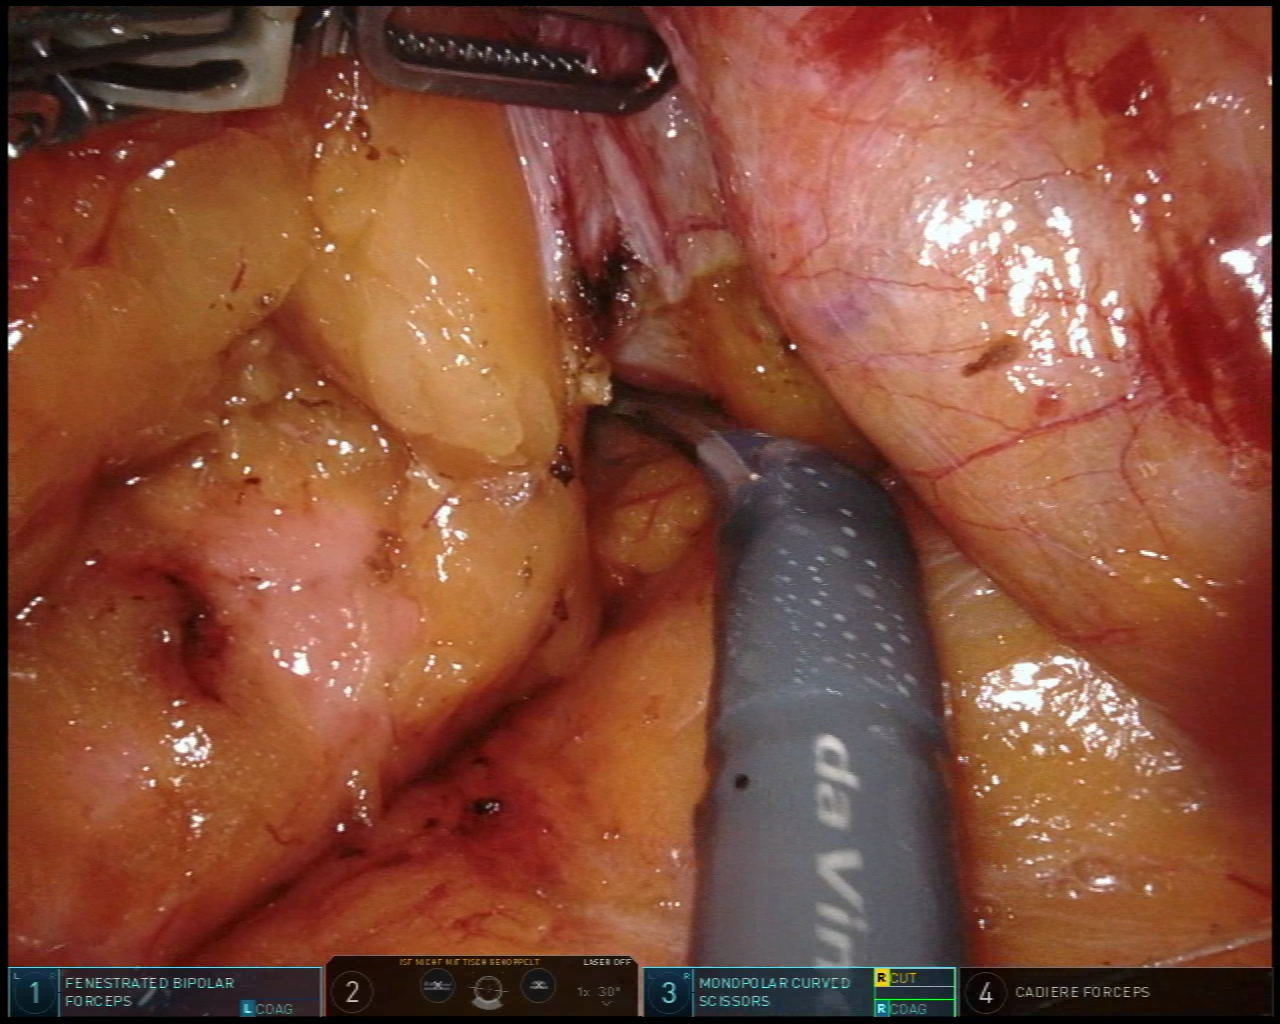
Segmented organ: pancreas
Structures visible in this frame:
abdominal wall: no
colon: no
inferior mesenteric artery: no
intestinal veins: no
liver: no
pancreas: yes
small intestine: no
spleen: no
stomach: no
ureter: no
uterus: no
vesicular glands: no